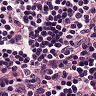
Metastatic tissue present: no